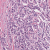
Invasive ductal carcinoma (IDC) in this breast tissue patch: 1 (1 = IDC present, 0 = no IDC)